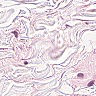
Metastatic tissue present: no